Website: bh-photo
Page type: account-selection
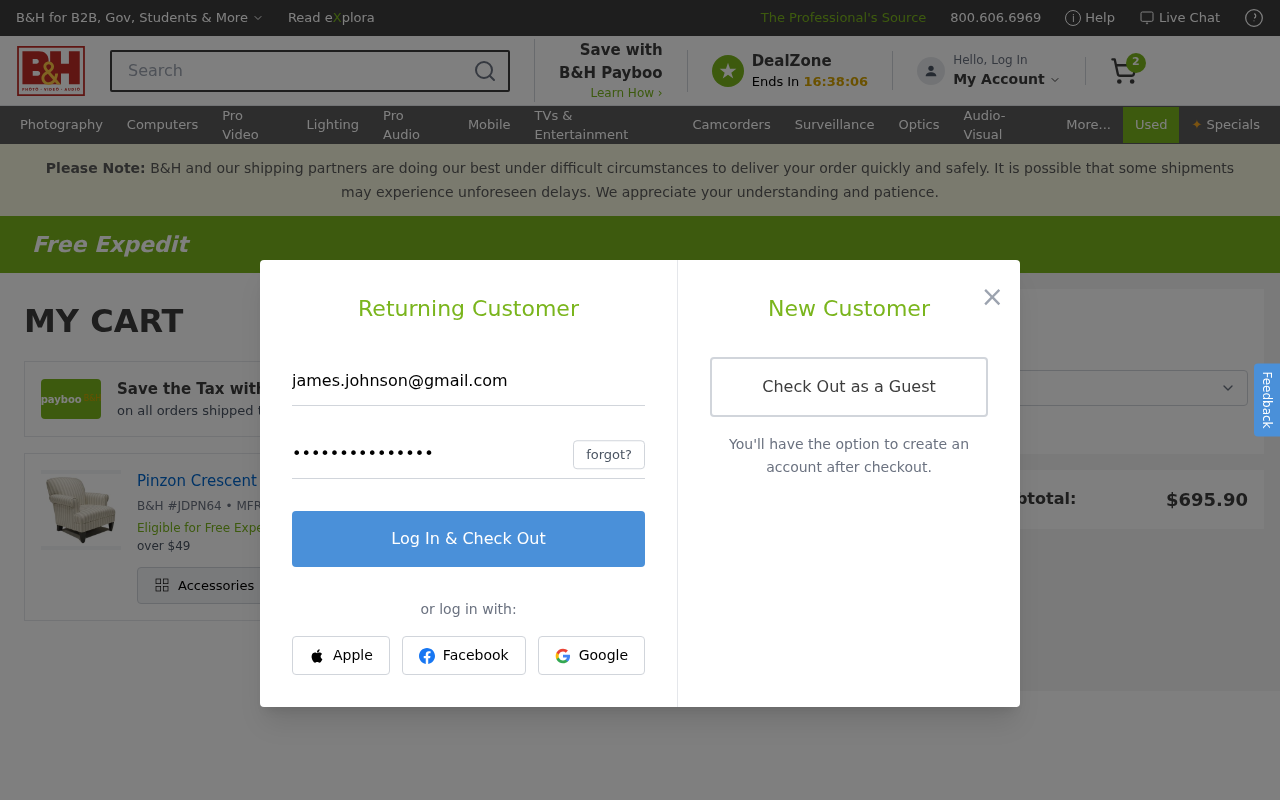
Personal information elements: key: PII_EMAIL
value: james.johnson@gmail.com
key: PII_POSTCODE
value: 70369
Product elements: key: PRODUCT1_NAME
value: Pinzon Crescent Bay Armchair, Stripe
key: PRODUCT1_QUANTITY
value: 2
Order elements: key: ORDER_NUM_ITEMS
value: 2
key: ORDER_SUBTOTAL
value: $695.90
Search elements: key: HEADER_SEARCH
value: Search
Other elements: key: BH_ITEM_NUMBER
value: JDPN64
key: MFR_NUMBER
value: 30138I